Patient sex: M
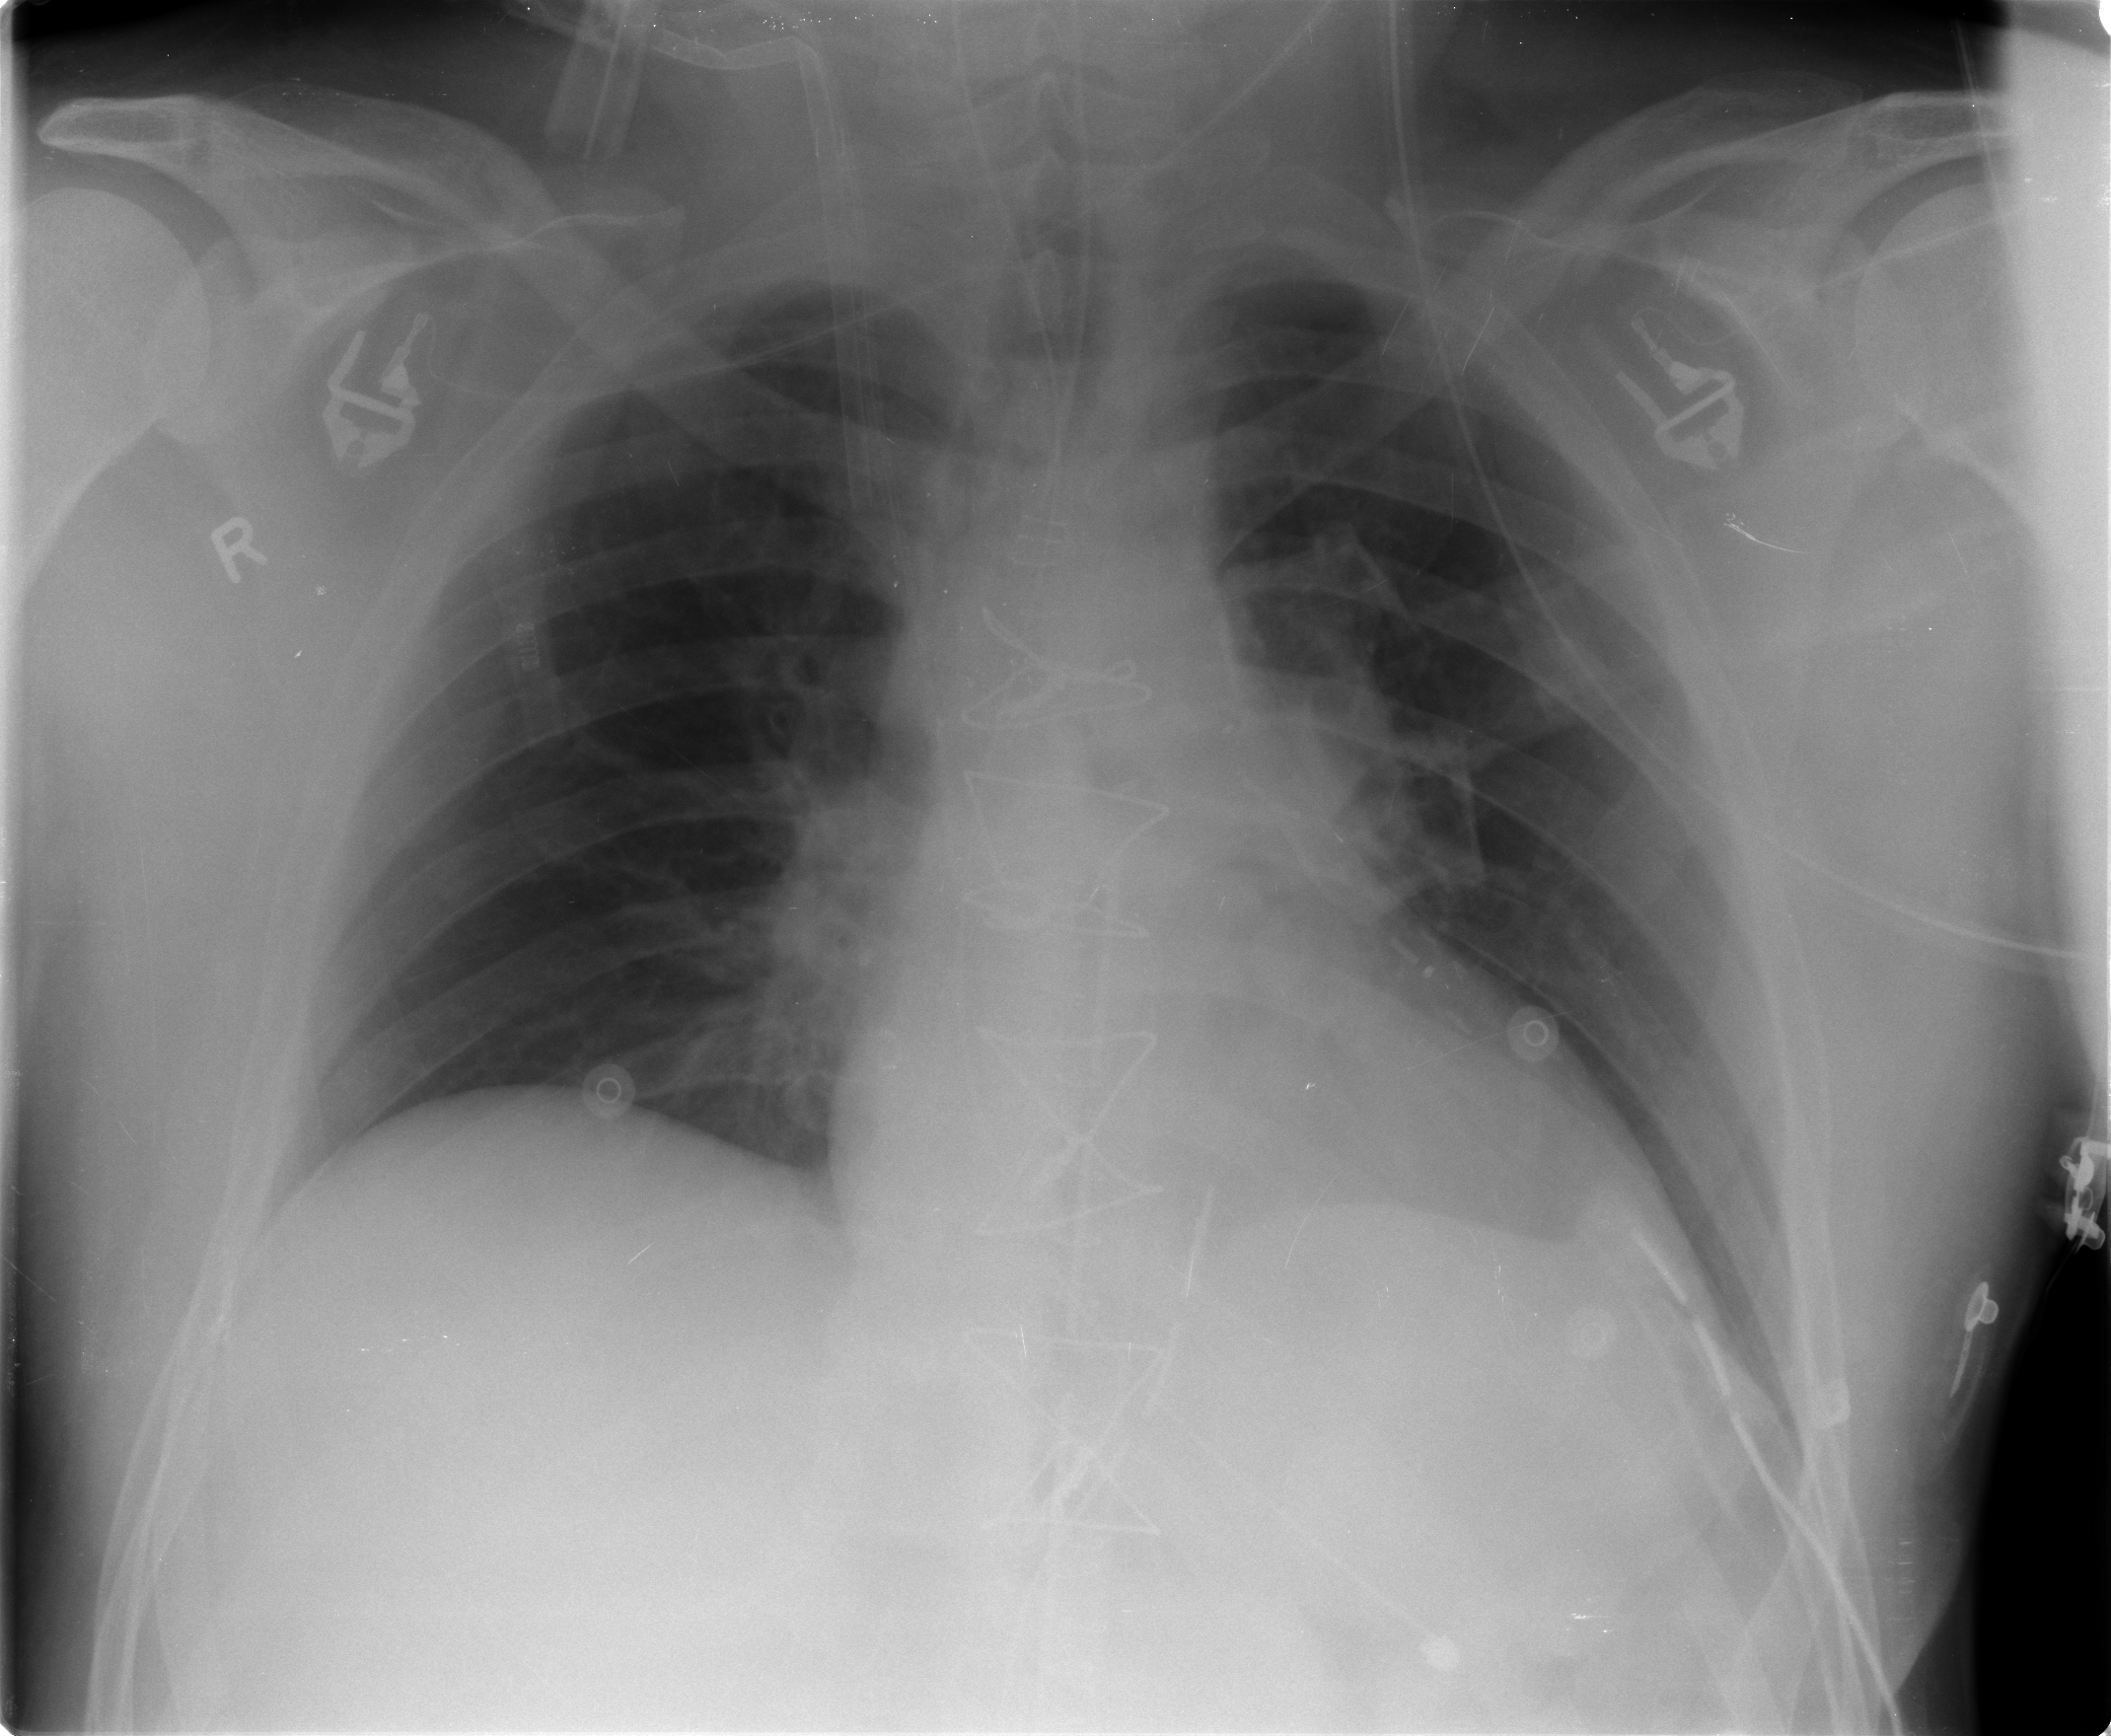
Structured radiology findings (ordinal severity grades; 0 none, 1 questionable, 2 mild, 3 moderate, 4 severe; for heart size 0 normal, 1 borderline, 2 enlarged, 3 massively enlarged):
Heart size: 2
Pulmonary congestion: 2
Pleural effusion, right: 0
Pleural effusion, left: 0
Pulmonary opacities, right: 0
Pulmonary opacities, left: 0
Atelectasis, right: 1
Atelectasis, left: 0